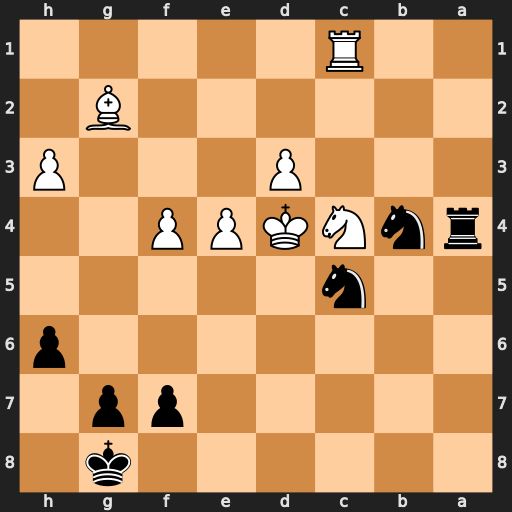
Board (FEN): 6k1/5pp1/7p/2n5/rnNKPP2/3P3P/6B1/2R5
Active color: b
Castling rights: -
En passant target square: -
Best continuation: Nb3+ Kc3 Nxc1